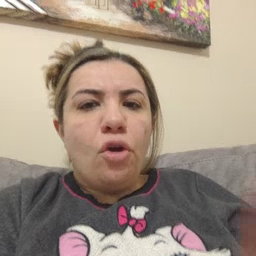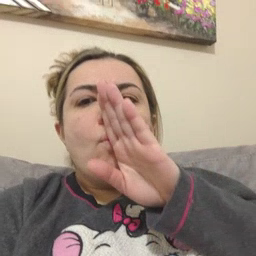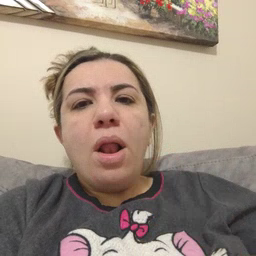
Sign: quiet